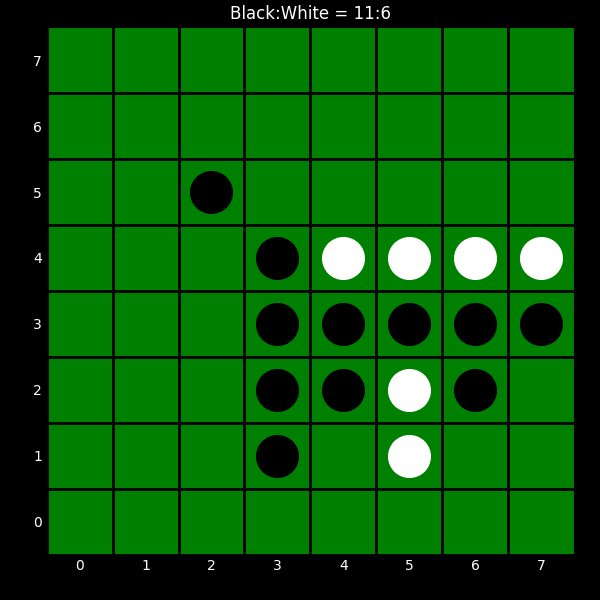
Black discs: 11
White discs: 6